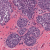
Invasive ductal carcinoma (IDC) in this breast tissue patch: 0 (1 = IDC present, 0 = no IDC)